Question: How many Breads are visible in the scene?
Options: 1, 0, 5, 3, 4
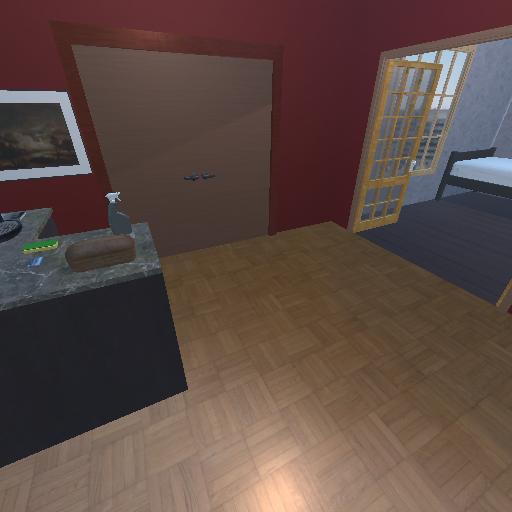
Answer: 1